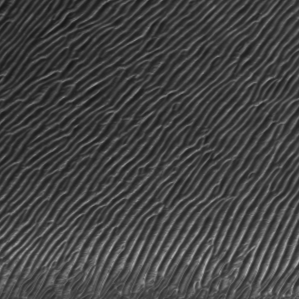
Label: frost